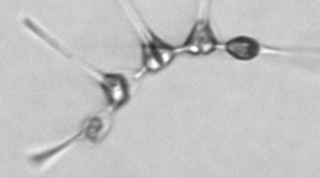
Label: Asterionellopsis_glacialis